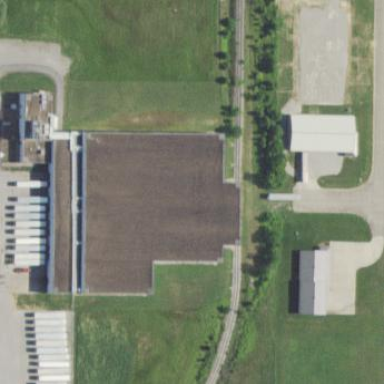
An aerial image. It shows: Warehouse.